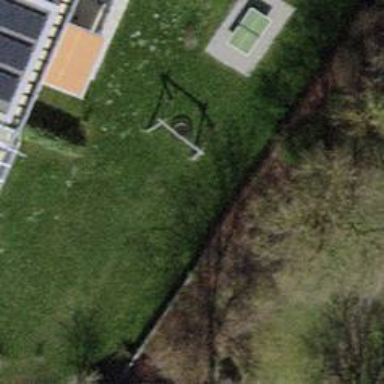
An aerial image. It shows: Playground featuring basket swing.